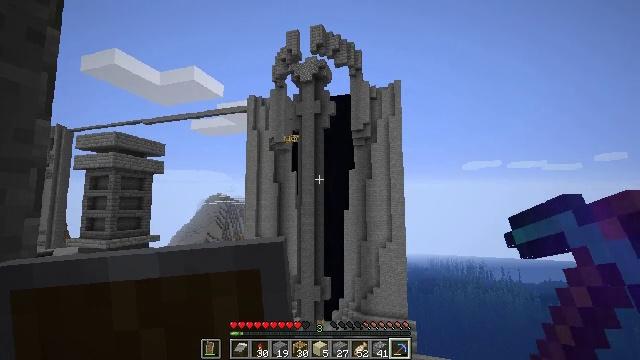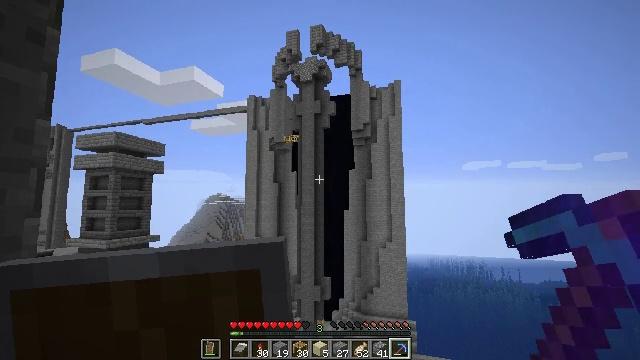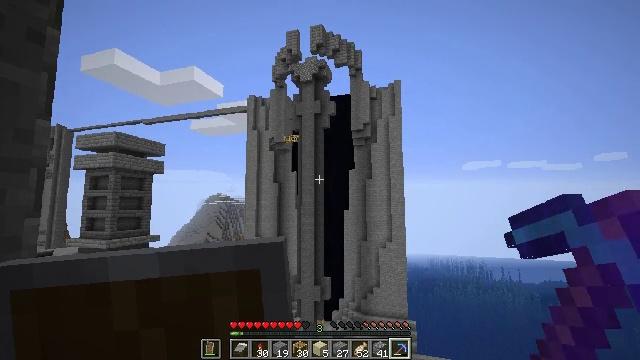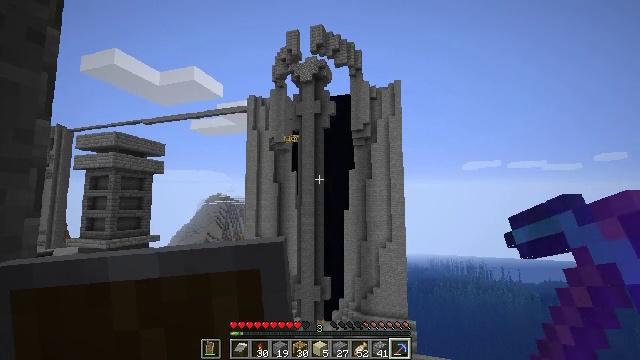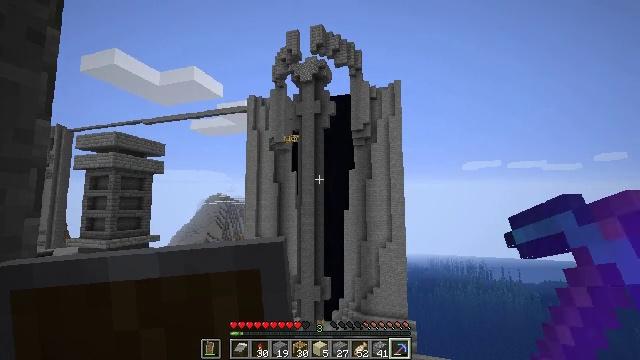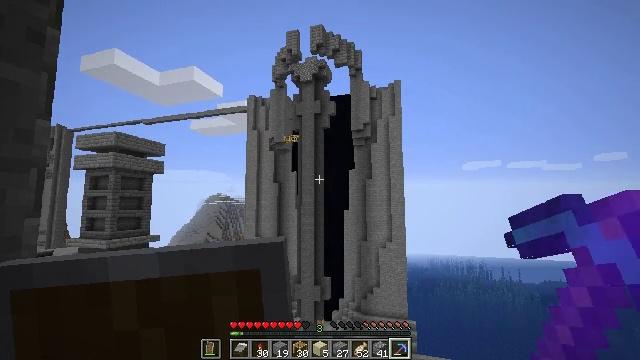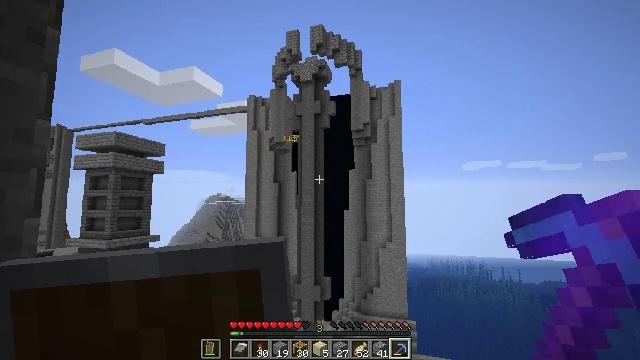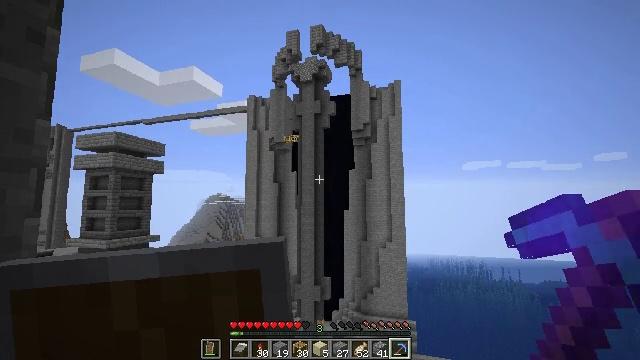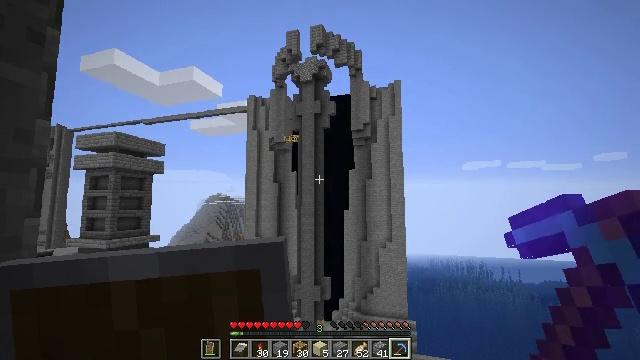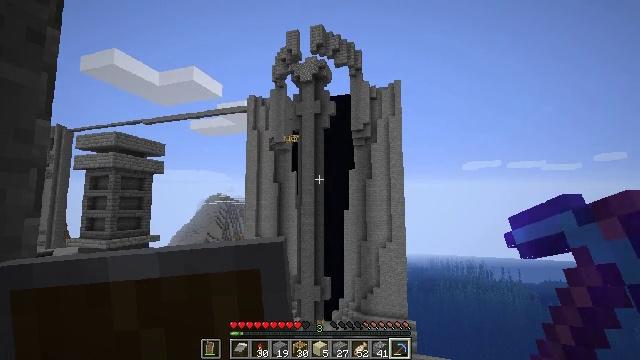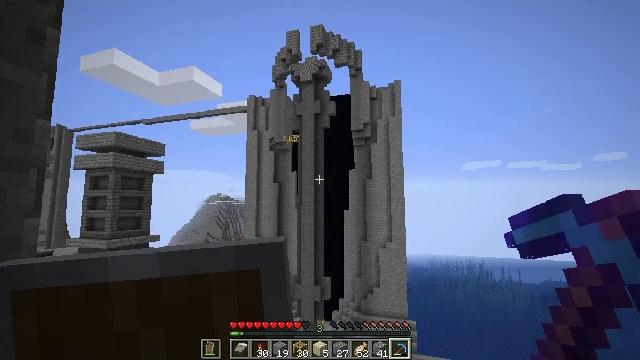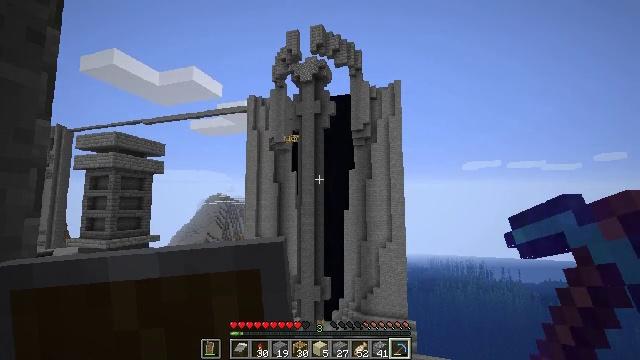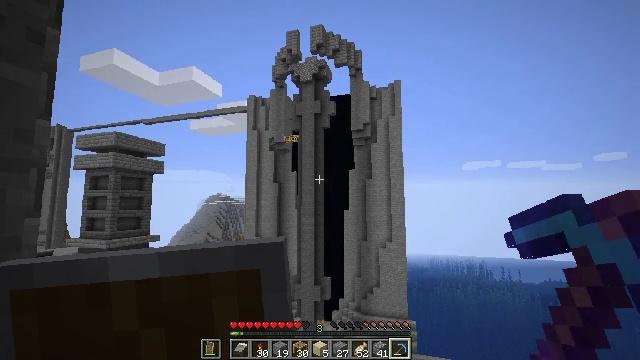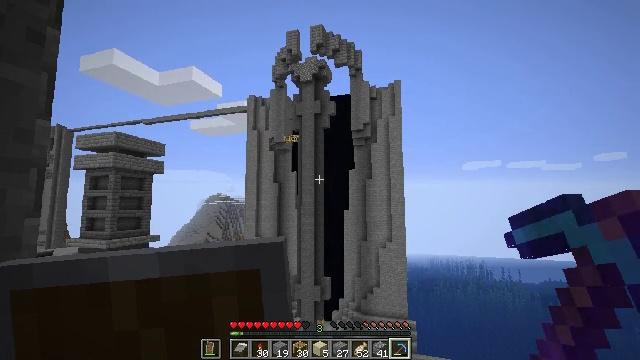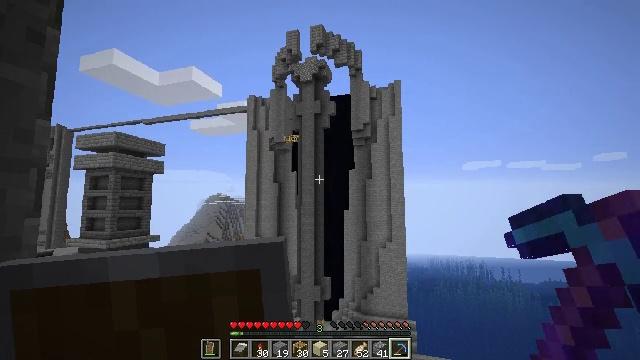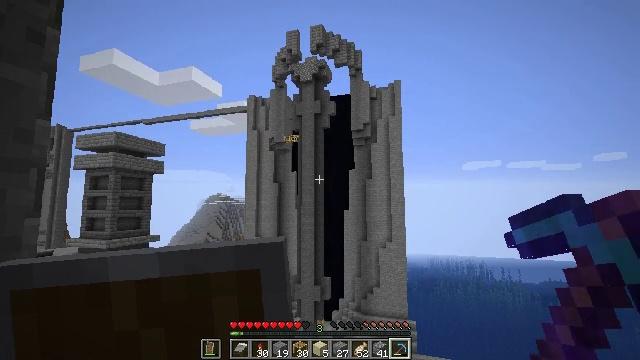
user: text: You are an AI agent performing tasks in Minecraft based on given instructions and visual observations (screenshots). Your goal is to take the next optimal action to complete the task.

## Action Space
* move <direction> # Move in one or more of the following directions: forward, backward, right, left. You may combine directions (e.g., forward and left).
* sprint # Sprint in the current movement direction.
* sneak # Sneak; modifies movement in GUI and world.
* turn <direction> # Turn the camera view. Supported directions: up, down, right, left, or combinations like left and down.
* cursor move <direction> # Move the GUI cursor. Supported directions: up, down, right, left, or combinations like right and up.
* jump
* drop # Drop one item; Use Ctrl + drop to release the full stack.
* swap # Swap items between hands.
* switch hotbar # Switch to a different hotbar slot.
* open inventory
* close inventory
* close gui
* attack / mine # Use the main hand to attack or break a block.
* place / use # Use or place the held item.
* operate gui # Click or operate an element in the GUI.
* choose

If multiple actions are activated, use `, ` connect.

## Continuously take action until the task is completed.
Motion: motion action
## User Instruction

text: Remove the scaffolding structure.
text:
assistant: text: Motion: no_op
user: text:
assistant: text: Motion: no_op
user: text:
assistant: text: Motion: no_op
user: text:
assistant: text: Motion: no_op
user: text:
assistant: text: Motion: no_op
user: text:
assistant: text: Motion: no_op
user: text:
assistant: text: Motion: no_op
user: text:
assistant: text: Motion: no_op
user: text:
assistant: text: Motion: no_op
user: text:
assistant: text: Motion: no_op
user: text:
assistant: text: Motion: no_op
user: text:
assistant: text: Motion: no_op
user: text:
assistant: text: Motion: no_op
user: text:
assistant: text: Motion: no_op
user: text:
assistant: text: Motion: no_op
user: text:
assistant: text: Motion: no_op
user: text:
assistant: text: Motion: no_op
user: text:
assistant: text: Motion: no_op
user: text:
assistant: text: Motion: no_op
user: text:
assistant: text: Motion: no_op
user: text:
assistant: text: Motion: no_op
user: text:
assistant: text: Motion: no_op
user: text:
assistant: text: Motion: no_op
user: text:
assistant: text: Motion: no_op
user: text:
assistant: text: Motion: no_op
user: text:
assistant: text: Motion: no_op
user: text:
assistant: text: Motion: no_op
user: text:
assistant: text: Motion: no_op
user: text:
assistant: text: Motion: no_op
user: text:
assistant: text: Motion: no_op